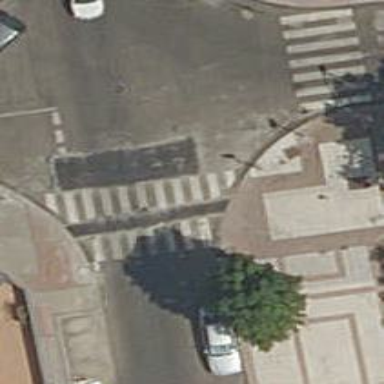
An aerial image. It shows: Zebra crossing on the road.